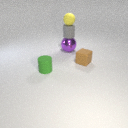
small green rubber cylinder to the left of small brown rubber cube